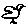
Label: bird